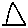
Label: triangle